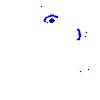
Particle: electron